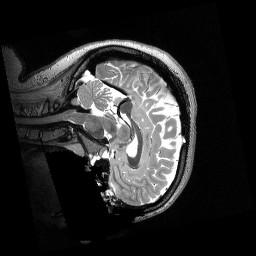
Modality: T2w
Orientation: sagittal
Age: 22
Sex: female
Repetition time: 3.2 s
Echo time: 0.563 s